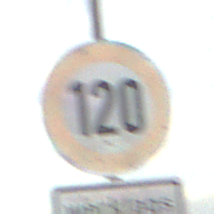
Verkehrszeichen: Geschwindigkeit120
Zusatzzeichen unten: ZeitangabenMitBeschraenkungAufWochentage7
Umgebung: Outdoor, Nature
Tageszeit: SunriseSunset
Wetter: PartlyCloudy
Licht: Natural
Jahreszeit: Summer
Kontrast: HighContrast